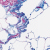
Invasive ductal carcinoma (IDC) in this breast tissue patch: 0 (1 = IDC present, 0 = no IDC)